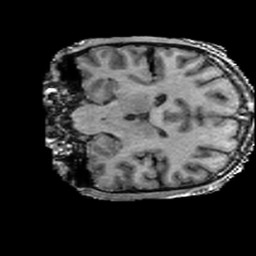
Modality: T1w
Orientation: coronal
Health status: ill
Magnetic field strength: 3 T